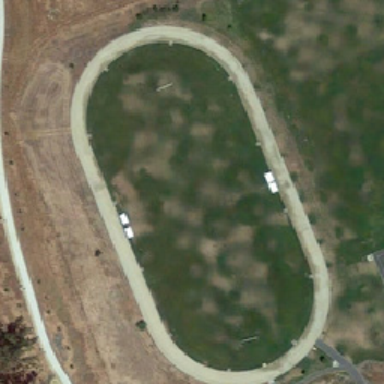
A road runs through the north and south .